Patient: sex M, age 50
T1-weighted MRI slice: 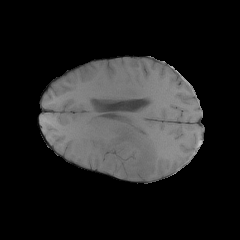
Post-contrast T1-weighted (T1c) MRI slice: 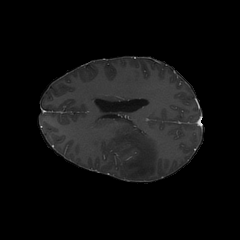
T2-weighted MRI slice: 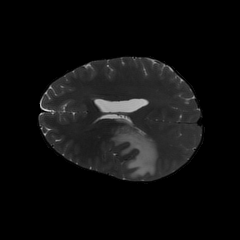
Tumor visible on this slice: yes
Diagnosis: Glioblastoma, IDH-wildtype
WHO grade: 4